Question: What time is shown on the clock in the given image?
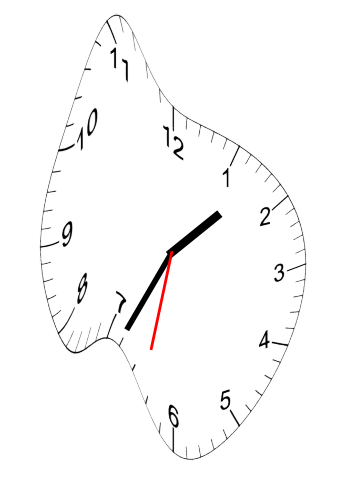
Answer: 01:34:32